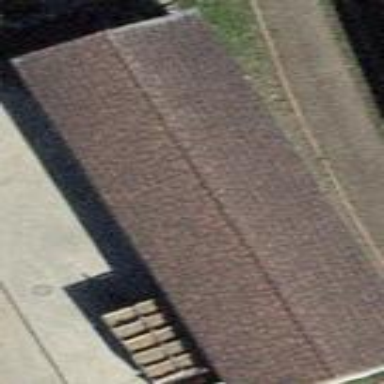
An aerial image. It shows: Building with tiled roof.